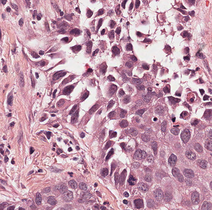
Tumor epithelial tissue: yes
Tumor-associated stroma tissue: yes
Normal tissue: no